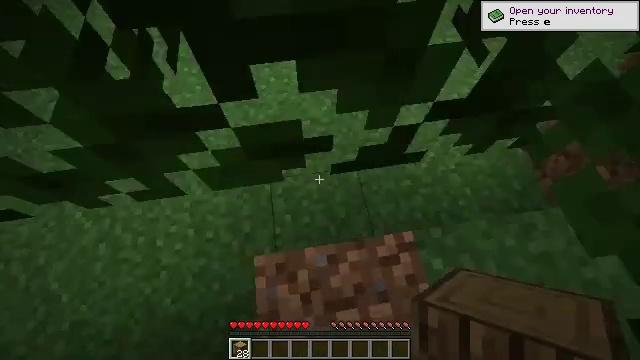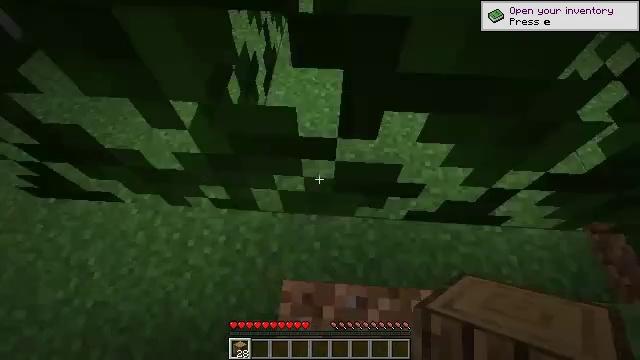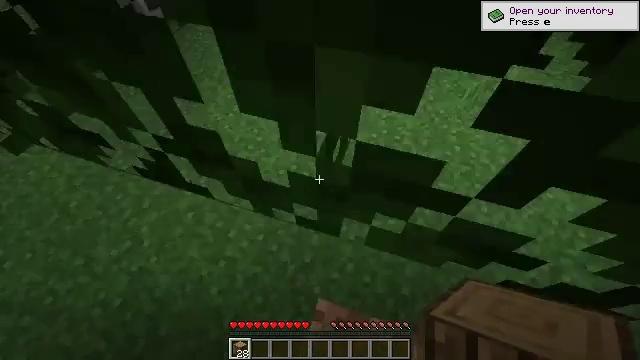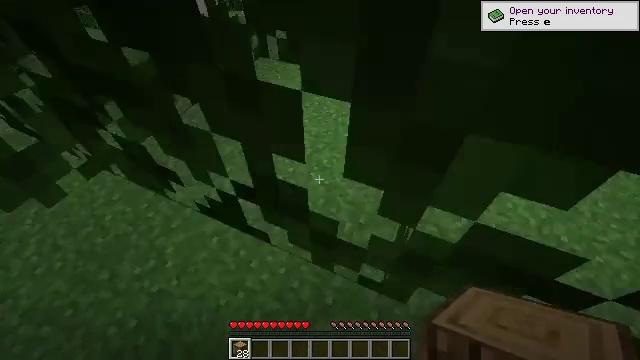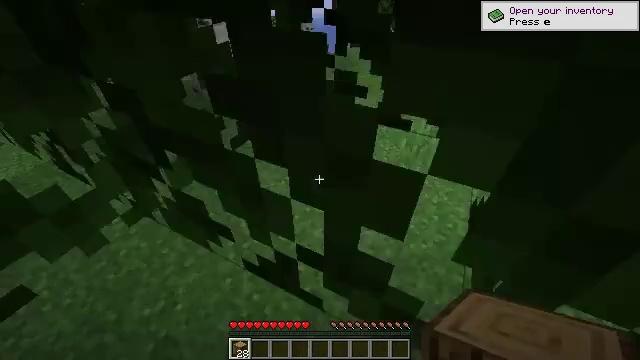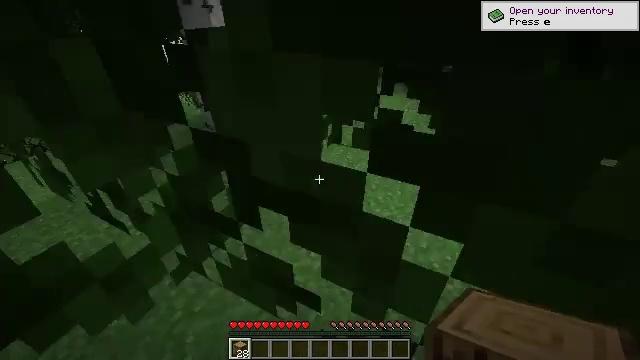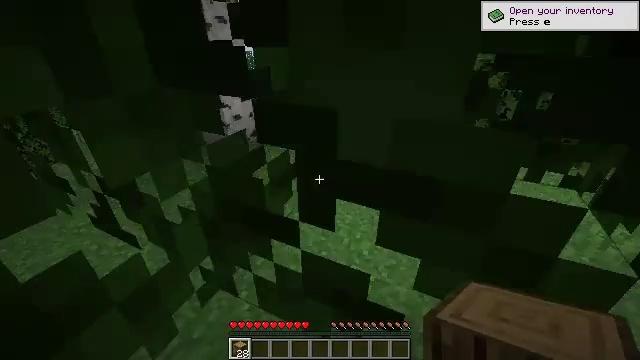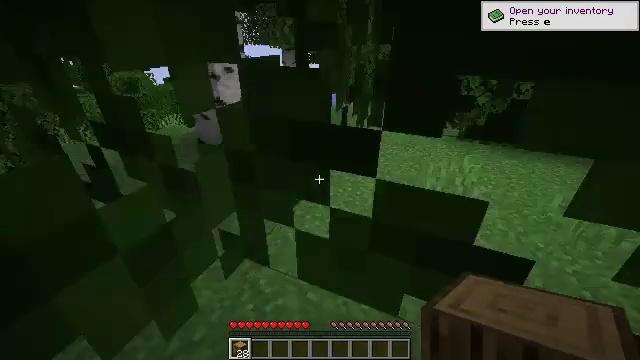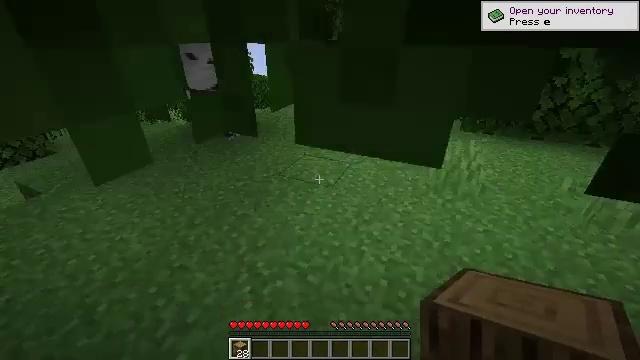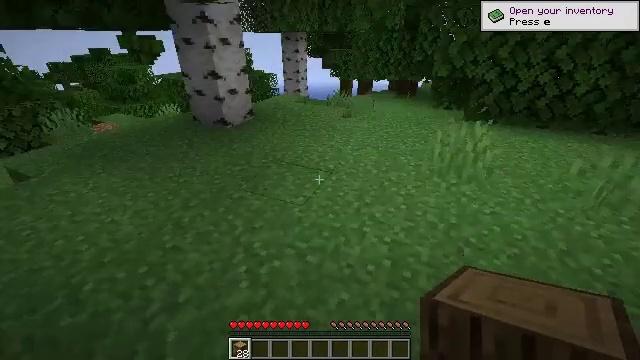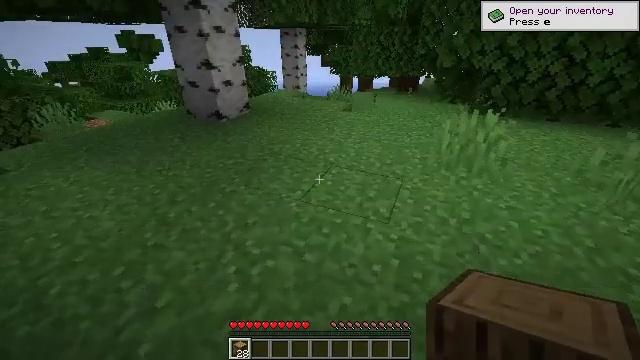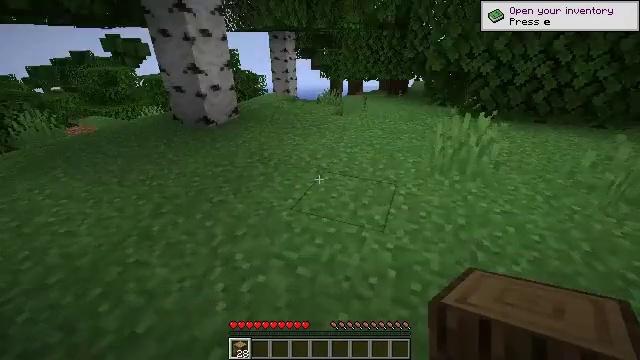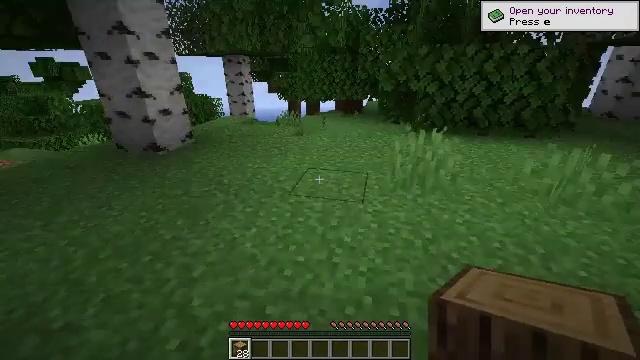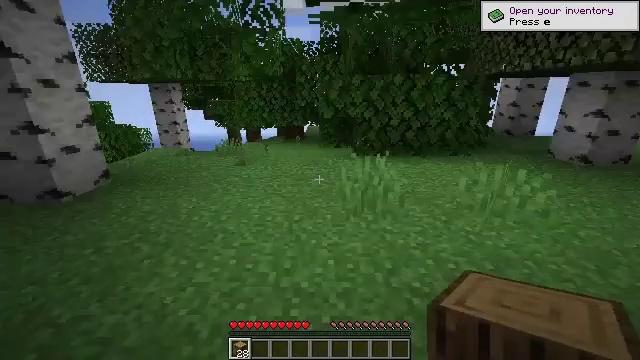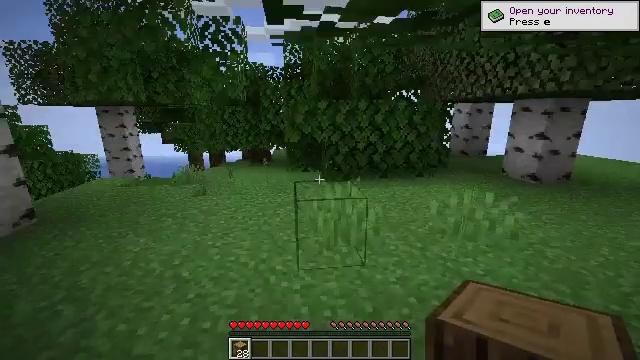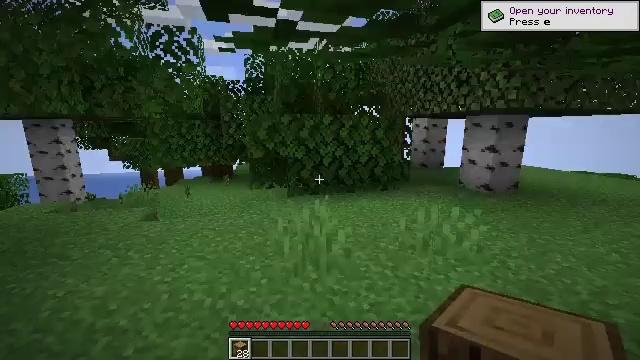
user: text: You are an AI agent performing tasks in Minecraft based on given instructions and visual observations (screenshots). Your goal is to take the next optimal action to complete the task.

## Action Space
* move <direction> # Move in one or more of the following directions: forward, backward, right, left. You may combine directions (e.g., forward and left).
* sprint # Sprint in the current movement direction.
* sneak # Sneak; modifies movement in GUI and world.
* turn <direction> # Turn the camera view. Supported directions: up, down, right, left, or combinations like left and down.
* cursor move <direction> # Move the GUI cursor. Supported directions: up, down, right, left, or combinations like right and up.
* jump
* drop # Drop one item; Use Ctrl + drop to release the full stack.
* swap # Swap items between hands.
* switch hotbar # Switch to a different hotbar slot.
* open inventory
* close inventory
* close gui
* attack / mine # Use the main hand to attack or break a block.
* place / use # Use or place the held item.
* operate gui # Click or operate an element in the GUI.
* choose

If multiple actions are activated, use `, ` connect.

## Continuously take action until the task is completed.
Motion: motion action
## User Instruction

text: Gather oak leaves by attacking.
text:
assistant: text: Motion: move forward and move left, turn left and up
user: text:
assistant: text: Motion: move forward and move left, turn left and up
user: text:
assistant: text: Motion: move forward and move left, turn left and up
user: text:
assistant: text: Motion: move forward and move left, turn left and up
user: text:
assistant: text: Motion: move forward and move left, turn up
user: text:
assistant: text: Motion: move forward and move left, turn right and up
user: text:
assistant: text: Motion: move forward
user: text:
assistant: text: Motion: move forward
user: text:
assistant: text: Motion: move forward
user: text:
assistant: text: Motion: move forward
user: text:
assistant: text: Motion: move forward, turn right
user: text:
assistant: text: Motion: move forward, turn right and up
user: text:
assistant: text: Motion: move forward, turn right and up
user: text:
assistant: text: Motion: move forward, turn right and up
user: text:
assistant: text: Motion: move forward, turn right and up
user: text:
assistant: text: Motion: move forward, turn right
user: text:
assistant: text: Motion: move forward, turn right and up
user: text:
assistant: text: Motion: move forward, turn right and up
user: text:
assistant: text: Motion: move forward
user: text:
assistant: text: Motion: move forward
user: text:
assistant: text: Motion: move forward
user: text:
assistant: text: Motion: move forward, turn left
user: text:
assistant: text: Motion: move forward, turn left
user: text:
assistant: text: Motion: move forward, turn left
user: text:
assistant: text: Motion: move forward, turn left
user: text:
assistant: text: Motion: move forward, turn left
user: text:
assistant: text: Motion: move forward
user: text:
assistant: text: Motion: move forward
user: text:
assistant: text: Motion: move forward
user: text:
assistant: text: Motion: move forward